Question: I've been trying draw a Xmas tree (print to console) by using size which is input from user.
I also have been trying to find out the logic such as . Any 'hint' for me would be fantastic. Also, this lab requires only one 'for' loop and have to call the method write-pattern which I provide below. Thank you so much.
Sorry if the code was too long. It's just to make sure that you guys can understand it.
Here is the output that I should display with input 4:

'''
for (int i=0; i <=size; i++) {
writePattern (' ','*',' ', ' ',' ',size -i,i,0,0,0,size+2);
writePattern (' ','*','*',' ',' ',size -i,i,i,0,0,size+2);
}
'''
This is the wrirePattern that I mentioned above.
'''
private void writePattern(char ch1, char ch2, char ch3, char ch4, char ch5, int n1, int n2, int n3, int n4, int n5, int length)
'''
{
'''
while ((n1 > 0) && (length > 0)) {
System.out.print(ch1);
n1--;
length--;
}
while ((n2 > 0) && (length > 0)) {
System.out.print(ch2);
n2--;
length--;
}
while ((n3 > 0) && (length > 0)) {
System.out.print(ch3);
n3--;
length--;
}
while ((n4 > 0) && (length > 0)) {
System.out.print(ch4);
n4--;
length--;
}
while ((n5 > 0) && (length > 0)) {
System.out.print(ch5);
n5--;
length--;
}
System.out.println();
}
'''
This is from another class which uses to give the output:
'drawer.drawXmasTree(); System.out.println("
");';
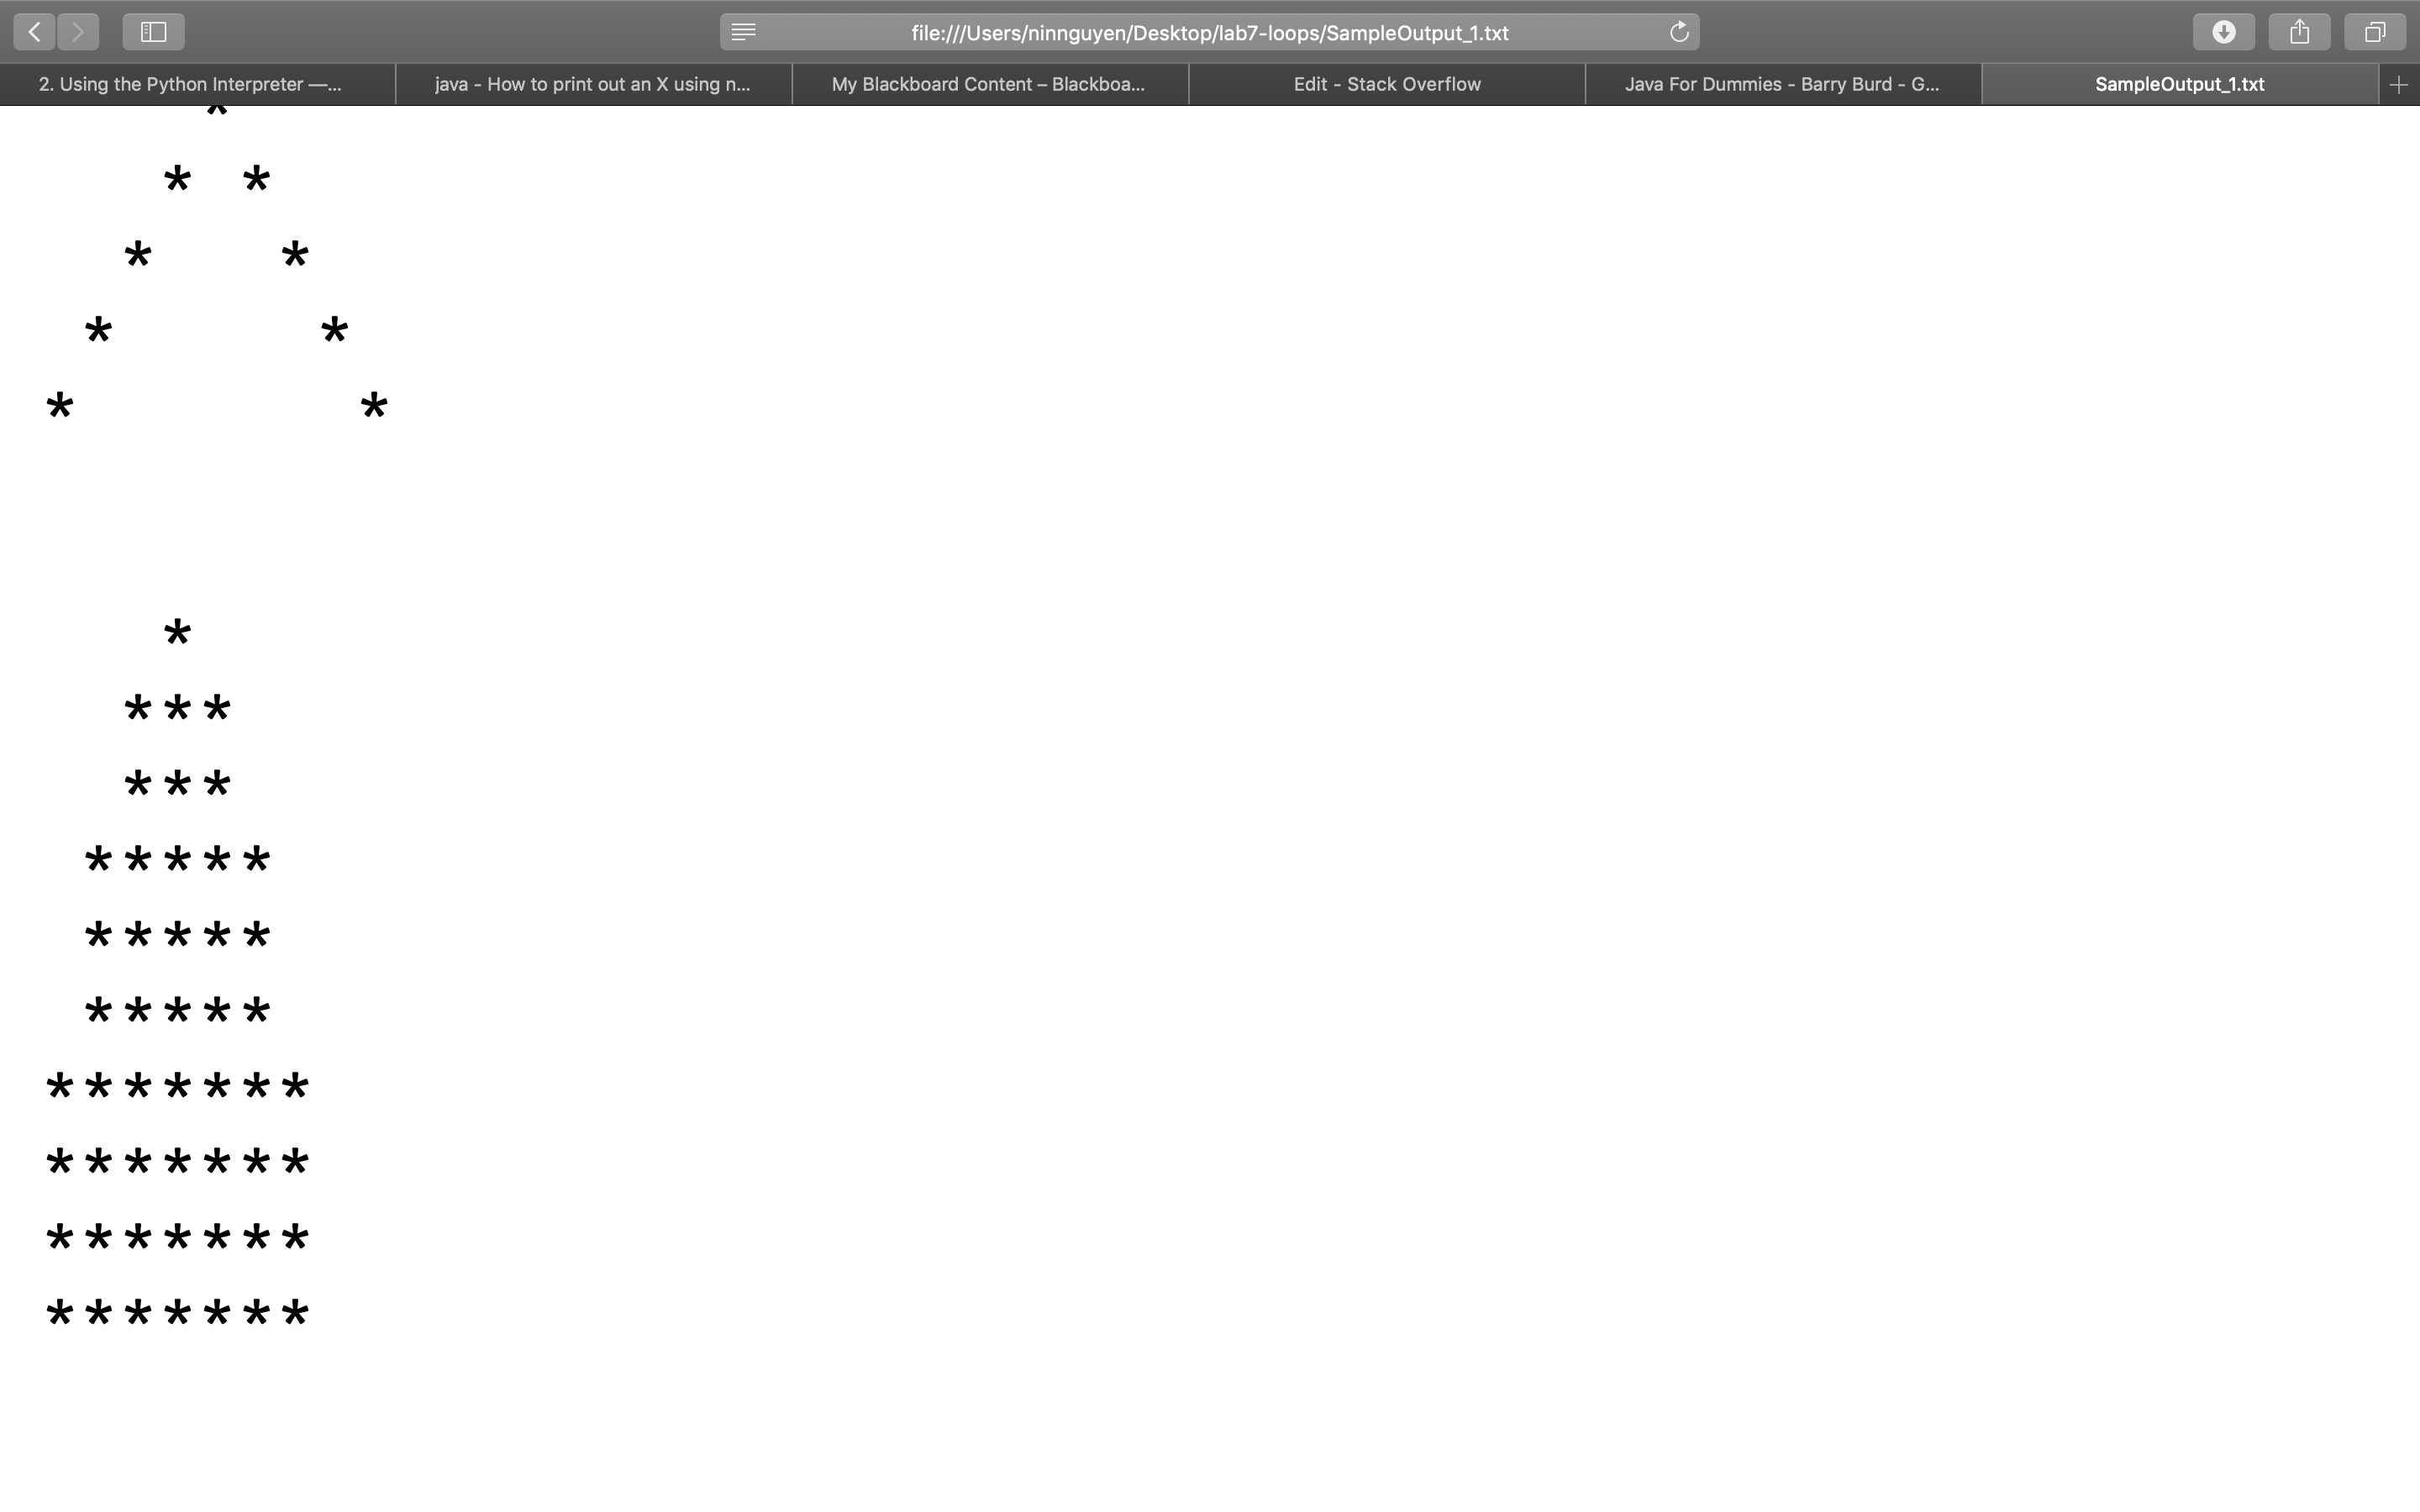
Answer: There are sections of the output.
There are the 'leaves' (top) of the tree, separating the 'trunk' of the tree with ? 'newline' characters.
Starting from the top, you will notice there are 'size' spaces before the first asterisk. The line above that will have 'size-1', then the next 'size-2', and so on until the number of spaces becomes '0'.
However, this pattern is incomplete. It will only give you the first asterisk of each line. Notice how (starting from the top again) that there are 0 spaces after the first asterisk, (no second asterisk) 1 space after the second asterisk, and so on, until the last line.
Use this pattern and the leaves may be an easy/easier (hopefully) task.
Each asterisk has no spaces after it.
Starting from the top, it prints out 'size-1' spaces, and then '1' line containing '1' asterisk. Then it prints out 'size-2' spaces, and immediately afterward, '2' lines of '3' asterisks each.
This pattern continues, each time the number of spaces decreasing by '1', the number of lines printed with this width increases by '2' (one extra width in either direction), and the number of lines there are increases by '1'.
---
Please correct me if I have made a mistake. This answer is purely logic of to print it; this certainly needs to be translated into proper code to function.